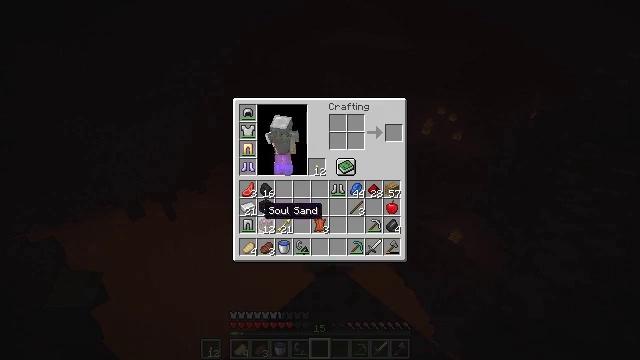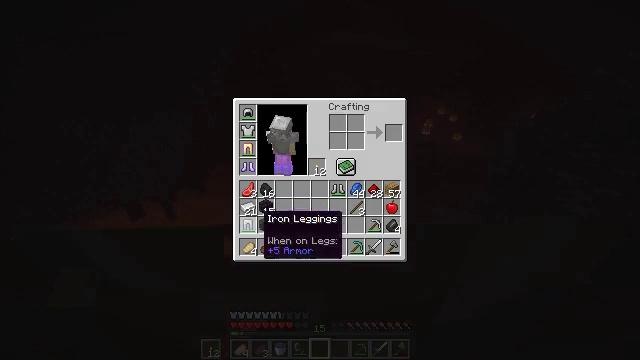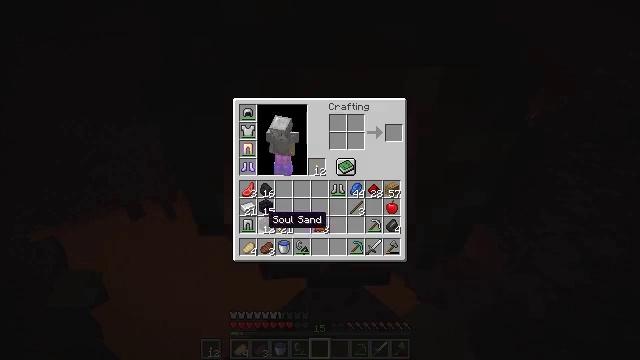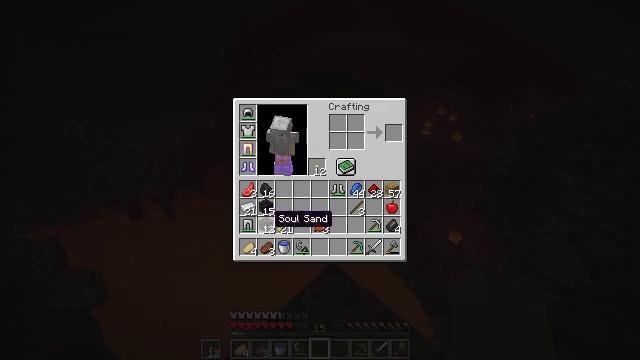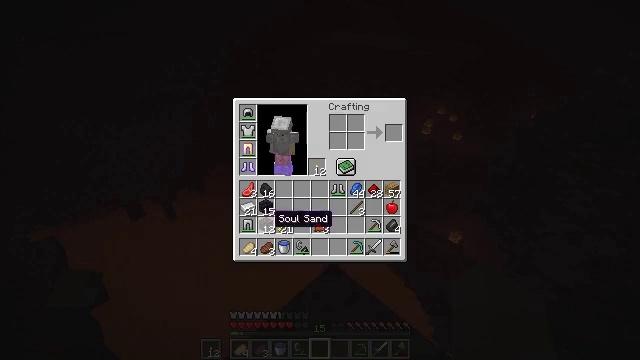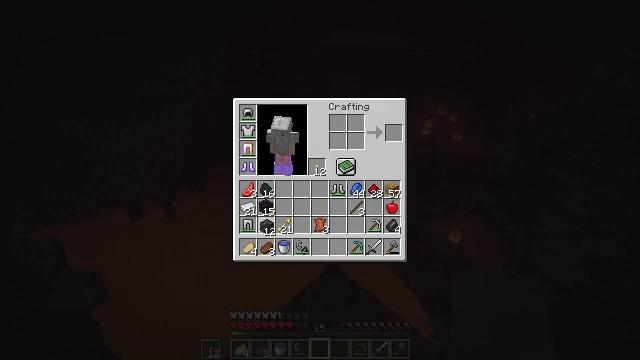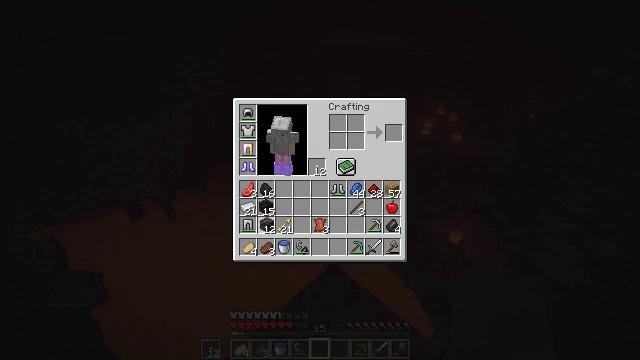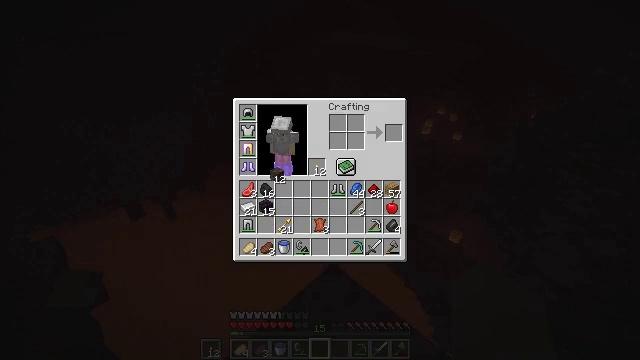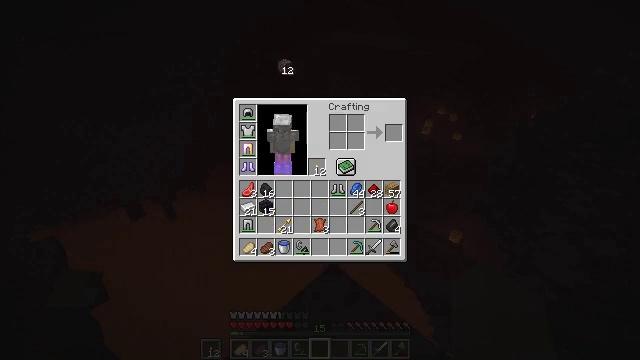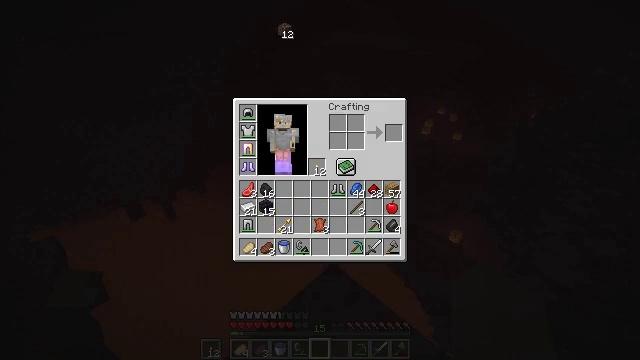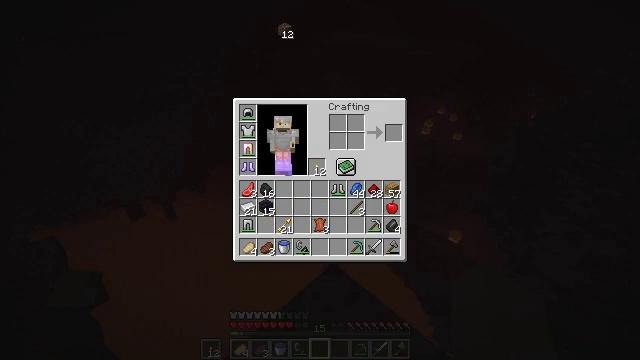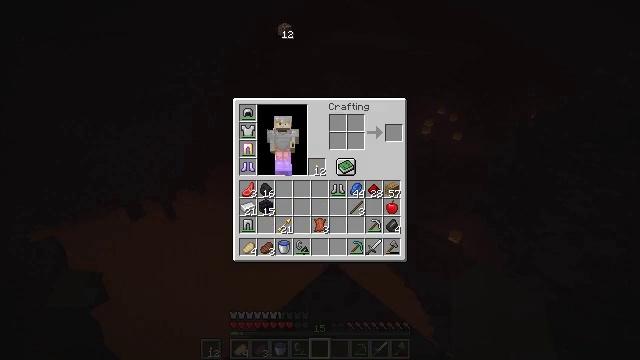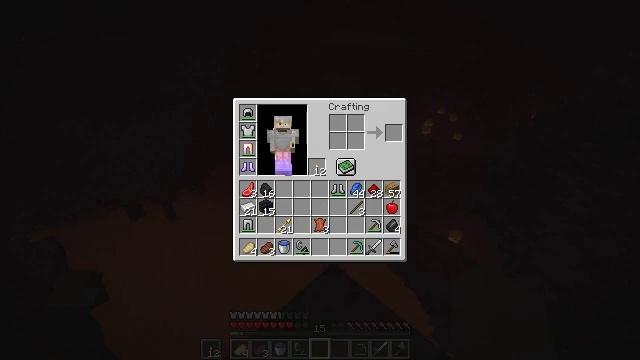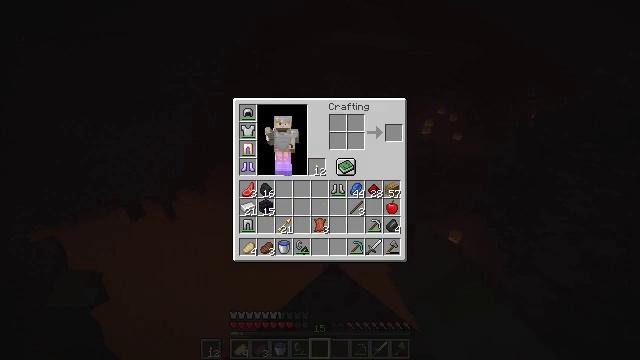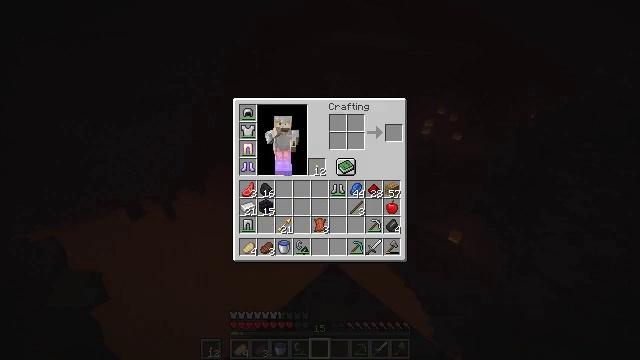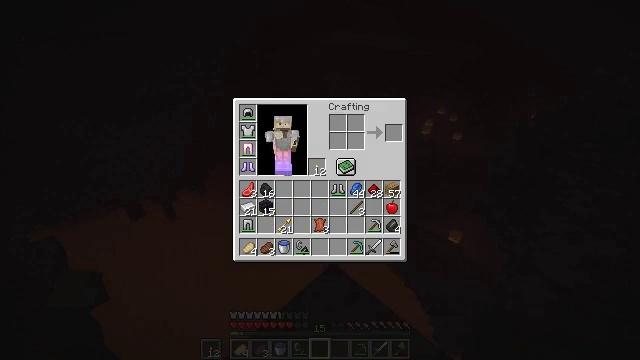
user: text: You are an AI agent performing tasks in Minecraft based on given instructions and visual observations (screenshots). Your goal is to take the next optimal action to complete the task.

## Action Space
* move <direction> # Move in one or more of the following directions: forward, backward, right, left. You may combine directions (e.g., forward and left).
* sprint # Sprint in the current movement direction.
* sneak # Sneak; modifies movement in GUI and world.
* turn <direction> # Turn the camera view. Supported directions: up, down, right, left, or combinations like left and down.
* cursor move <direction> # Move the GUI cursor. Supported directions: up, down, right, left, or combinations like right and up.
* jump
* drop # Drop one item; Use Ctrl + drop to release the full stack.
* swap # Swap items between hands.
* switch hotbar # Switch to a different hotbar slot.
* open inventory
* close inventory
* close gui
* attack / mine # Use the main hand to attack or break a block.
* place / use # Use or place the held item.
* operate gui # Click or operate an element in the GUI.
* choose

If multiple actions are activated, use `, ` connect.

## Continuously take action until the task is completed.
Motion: motion action
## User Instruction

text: Remove a soul sand from the inventory.
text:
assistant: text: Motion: cursor move down, open gui
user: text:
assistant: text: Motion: no_op
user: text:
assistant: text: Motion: no_op
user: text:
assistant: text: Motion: no_op
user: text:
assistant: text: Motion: operate gui
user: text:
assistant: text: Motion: operate gui
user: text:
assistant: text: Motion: cursor move right and up, operate gui
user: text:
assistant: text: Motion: cursor move right and up
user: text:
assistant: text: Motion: cursor move up
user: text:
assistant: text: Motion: operate gui
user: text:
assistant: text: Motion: operate gui
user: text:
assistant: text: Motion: no_op
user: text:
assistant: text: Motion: no_op
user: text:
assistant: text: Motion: no_op
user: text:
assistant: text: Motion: no_op
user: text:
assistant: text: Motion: cursor move right and down
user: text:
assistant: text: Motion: no_op